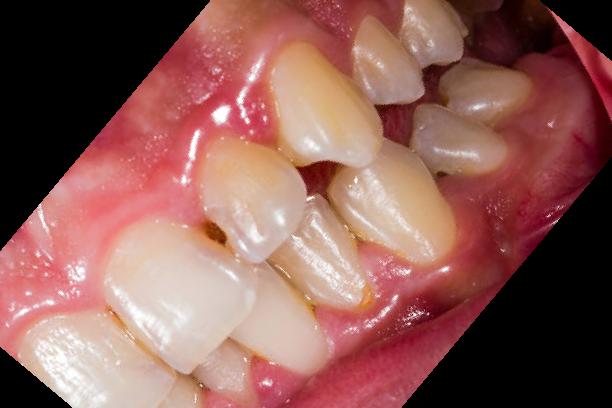
Condition: Gingivitis